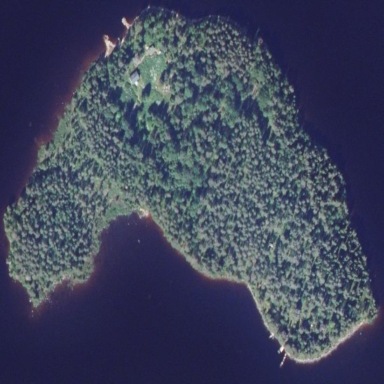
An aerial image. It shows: Image showing island.